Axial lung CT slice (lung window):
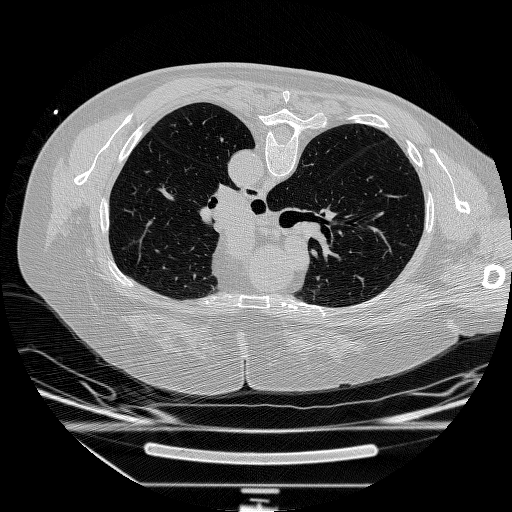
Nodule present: no